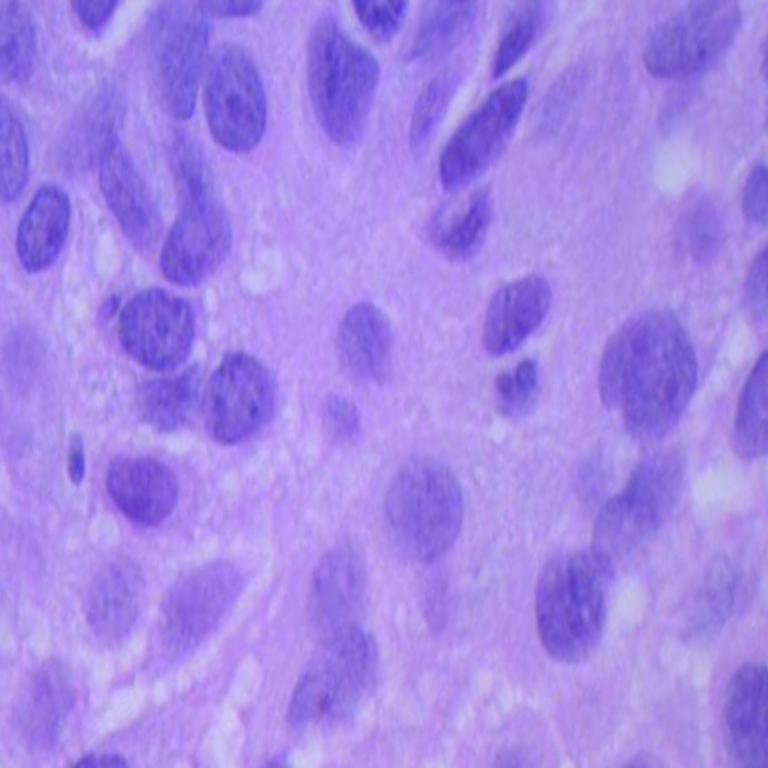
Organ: lung
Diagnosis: squamous carcinomas